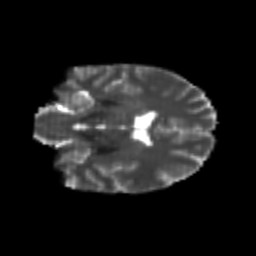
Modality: T2w
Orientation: coronal
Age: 21
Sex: female
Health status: healthy
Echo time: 0.074 s